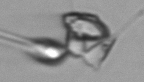
Label: Asterionellopsis_glacialis